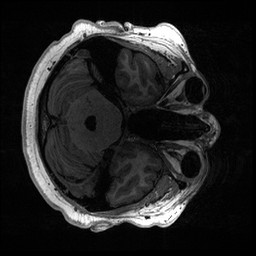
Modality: T1w
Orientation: axial
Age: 20
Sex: male
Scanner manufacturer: ge
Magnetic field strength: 3 T
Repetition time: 0.006952 s
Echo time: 0.00292 s